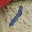
Label: 1